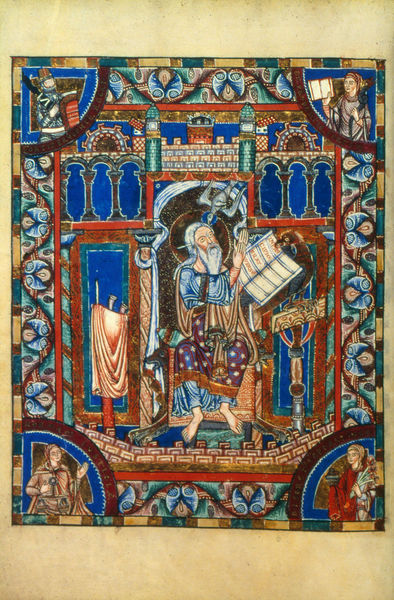
Titel: Evangeliar Heinrichs des Löwen
Institution: Wolfenbüttel, Herzog August Bibliothek
Schlagwörter: blau, gemälde, mann, vogel, fenster, frau, stuhl, rot, ornament, alt, bart, taube, bild, vorhang, gewand, gold, ranken, ecke, alter mann, mauer, verzierung, streifen, vasen, bögen, buch, rechteck, türme, seite, ritter, girlanden, ecken, heiliger, heilige, prophet, eremit, heiliger geist, buchmalerei, gewandt, evangeliar, eckfelder